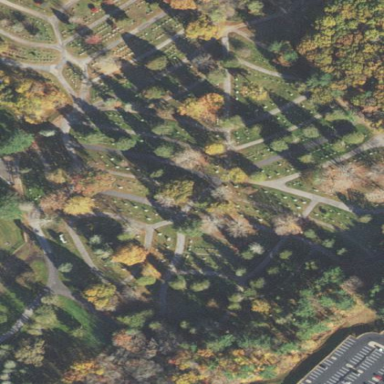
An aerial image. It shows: Cemetery with historic significance.